Question: I need to design options for color as in the following picture.

By default, each option is a button filled with the color itself. When it is chosen, an additional thin circular line would cover outside the option. How could it be achieved in React?
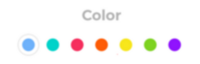
Answer: You will get the custom radio and other element on below link.
<URL>